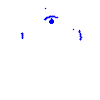
Particle: electron